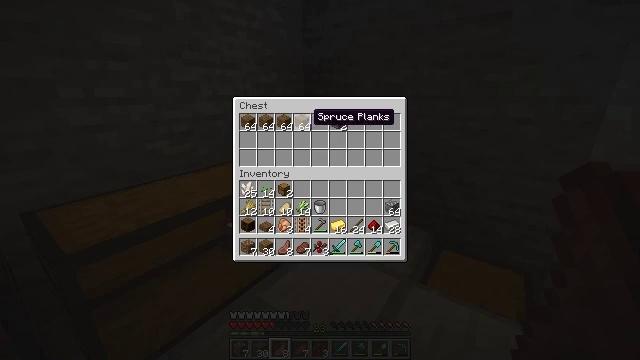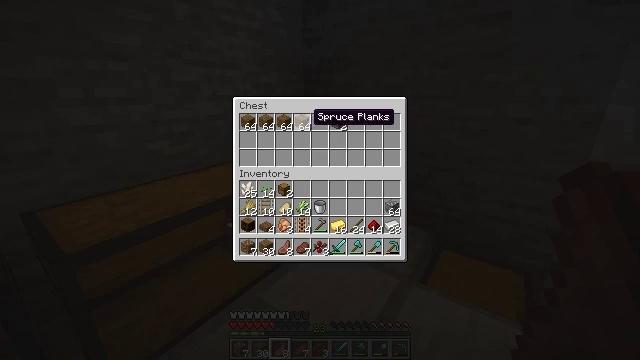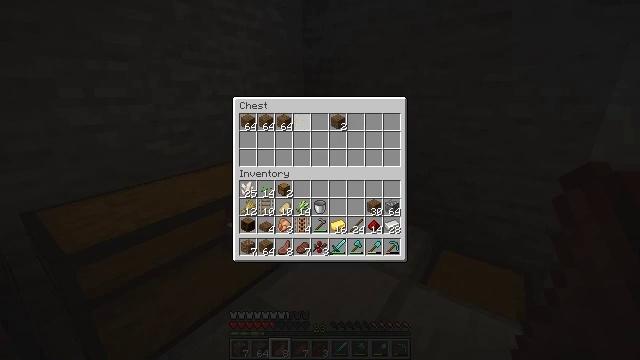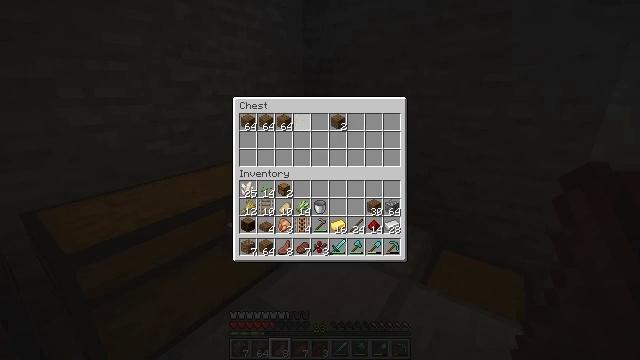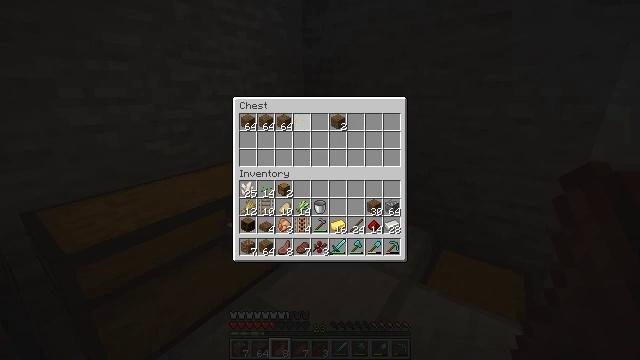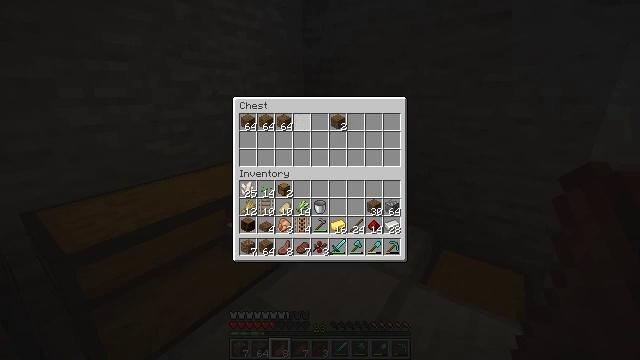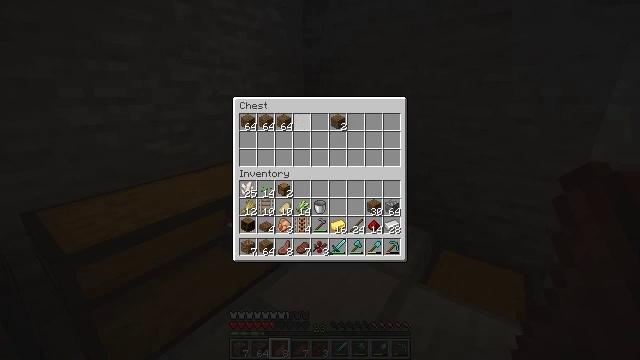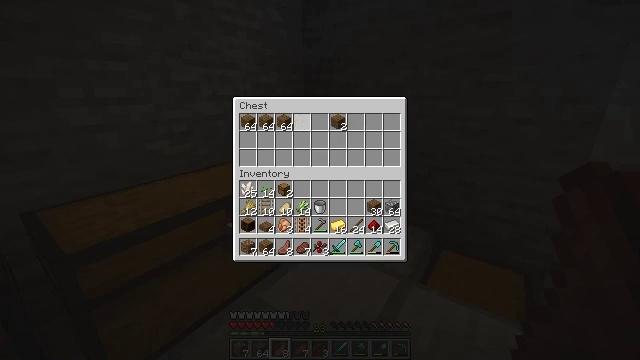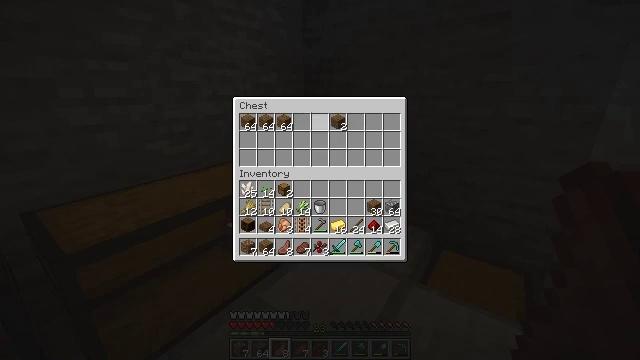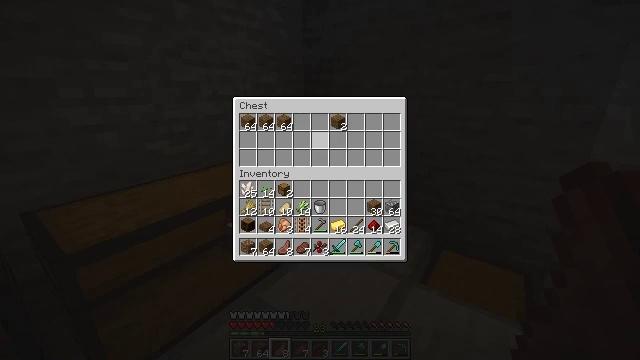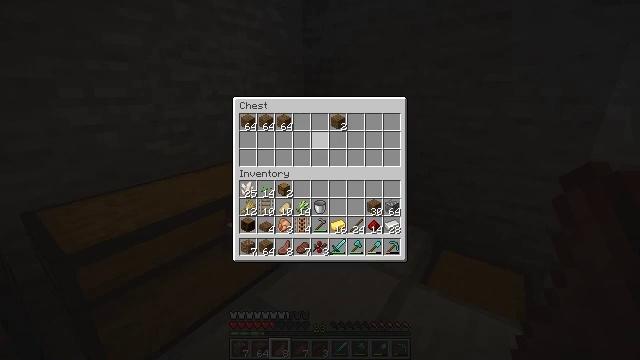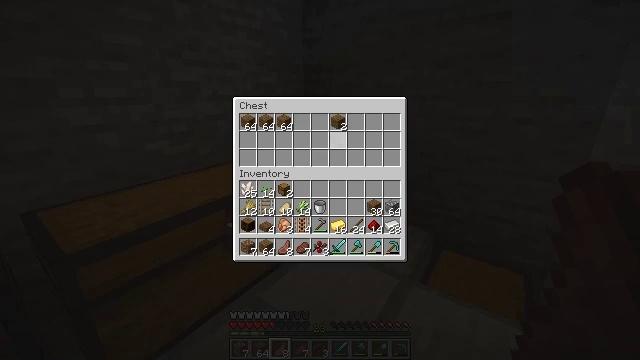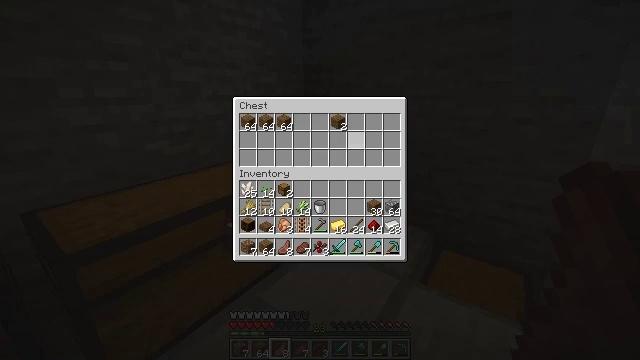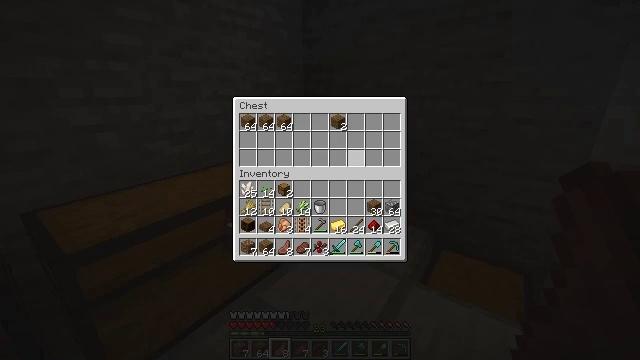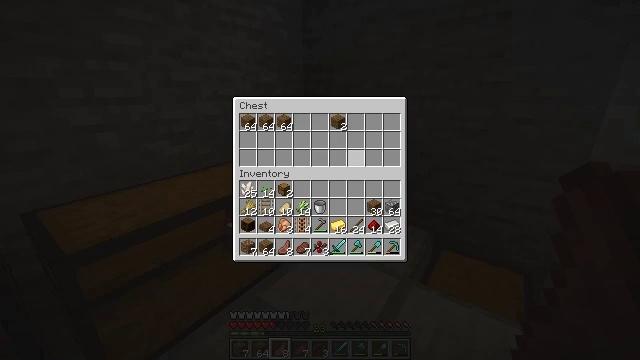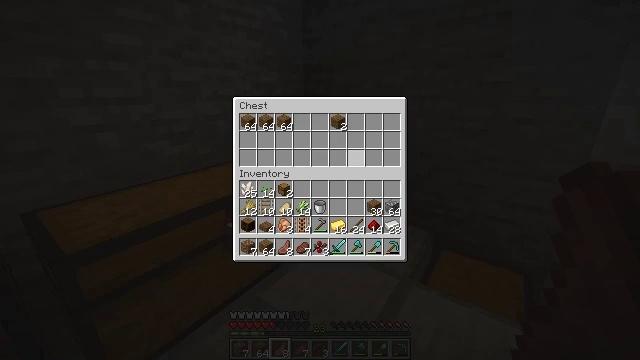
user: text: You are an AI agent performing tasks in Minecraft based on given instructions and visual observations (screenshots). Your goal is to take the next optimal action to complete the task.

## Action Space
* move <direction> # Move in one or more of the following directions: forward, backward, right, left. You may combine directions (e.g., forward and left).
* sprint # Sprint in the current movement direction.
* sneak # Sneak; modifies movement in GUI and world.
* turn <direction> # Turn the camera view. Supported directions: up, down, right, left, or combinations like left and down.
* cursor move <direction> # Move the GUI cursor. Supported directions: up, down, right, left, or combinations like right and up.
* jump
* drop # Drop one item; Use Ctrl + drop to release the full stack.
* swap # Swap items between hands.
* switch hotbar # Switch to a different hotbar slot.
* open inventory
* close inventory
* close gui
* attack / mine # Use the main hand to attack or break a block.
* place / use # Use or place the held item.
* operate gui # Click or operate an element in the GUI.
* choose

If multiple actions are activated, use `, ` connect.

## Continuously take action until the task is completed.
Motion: motion action
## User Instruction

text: Craft a piston.
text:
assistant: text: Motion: sneak
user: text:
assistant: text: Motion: sneak, use / place
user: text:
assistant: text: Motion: sneak, use / place
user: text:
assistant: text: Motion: sneak, use / place
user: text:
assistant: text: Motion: sneak
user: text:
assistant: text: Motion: sneak
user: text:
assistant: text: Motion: sneak
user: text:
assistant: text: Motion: sneak
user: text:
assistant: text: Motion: sneak, turn right
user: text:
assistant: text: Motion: sneak
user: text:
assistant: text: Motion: sneak, turn right
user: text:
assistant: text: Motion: sneak, turn right and down
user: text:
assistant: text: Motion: no_op
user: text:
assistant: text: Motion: no_op
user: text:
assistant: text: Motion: no_op
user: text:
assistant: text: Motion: no_op
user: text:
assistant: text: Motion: no_op
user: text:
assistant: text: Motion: turn down
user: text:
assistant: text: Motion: turn down
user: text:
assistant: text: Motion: turn right and down
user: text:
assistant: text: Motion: no_op
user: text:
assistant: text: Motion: no_op
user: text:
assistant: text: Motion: no_op
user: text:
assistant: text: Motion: no_op
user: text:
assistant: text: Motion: sneak
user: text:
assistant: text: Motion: sneak
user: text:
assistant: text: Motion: sneak
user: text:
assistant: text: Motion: sneak, use / place
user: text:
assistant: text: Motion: sneak, use / place
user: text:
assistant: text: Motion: sneak, use / place